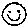
Label: smiley face